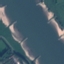
Label: River